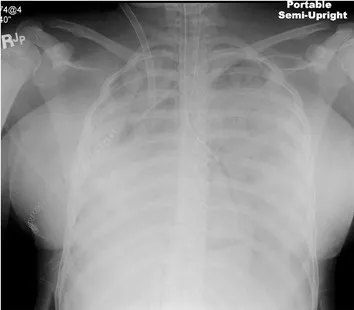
Patient chest x-ray. Patient lungs are shown to be clear.
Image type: radiology (x_ray)